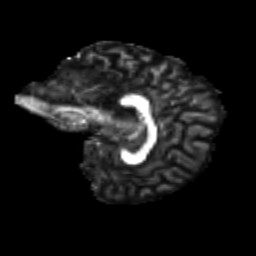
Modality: FA
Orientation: sagittal
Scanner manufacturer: siemens
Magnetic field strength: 3 T
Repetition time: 9.2 s
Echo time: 0.084 s